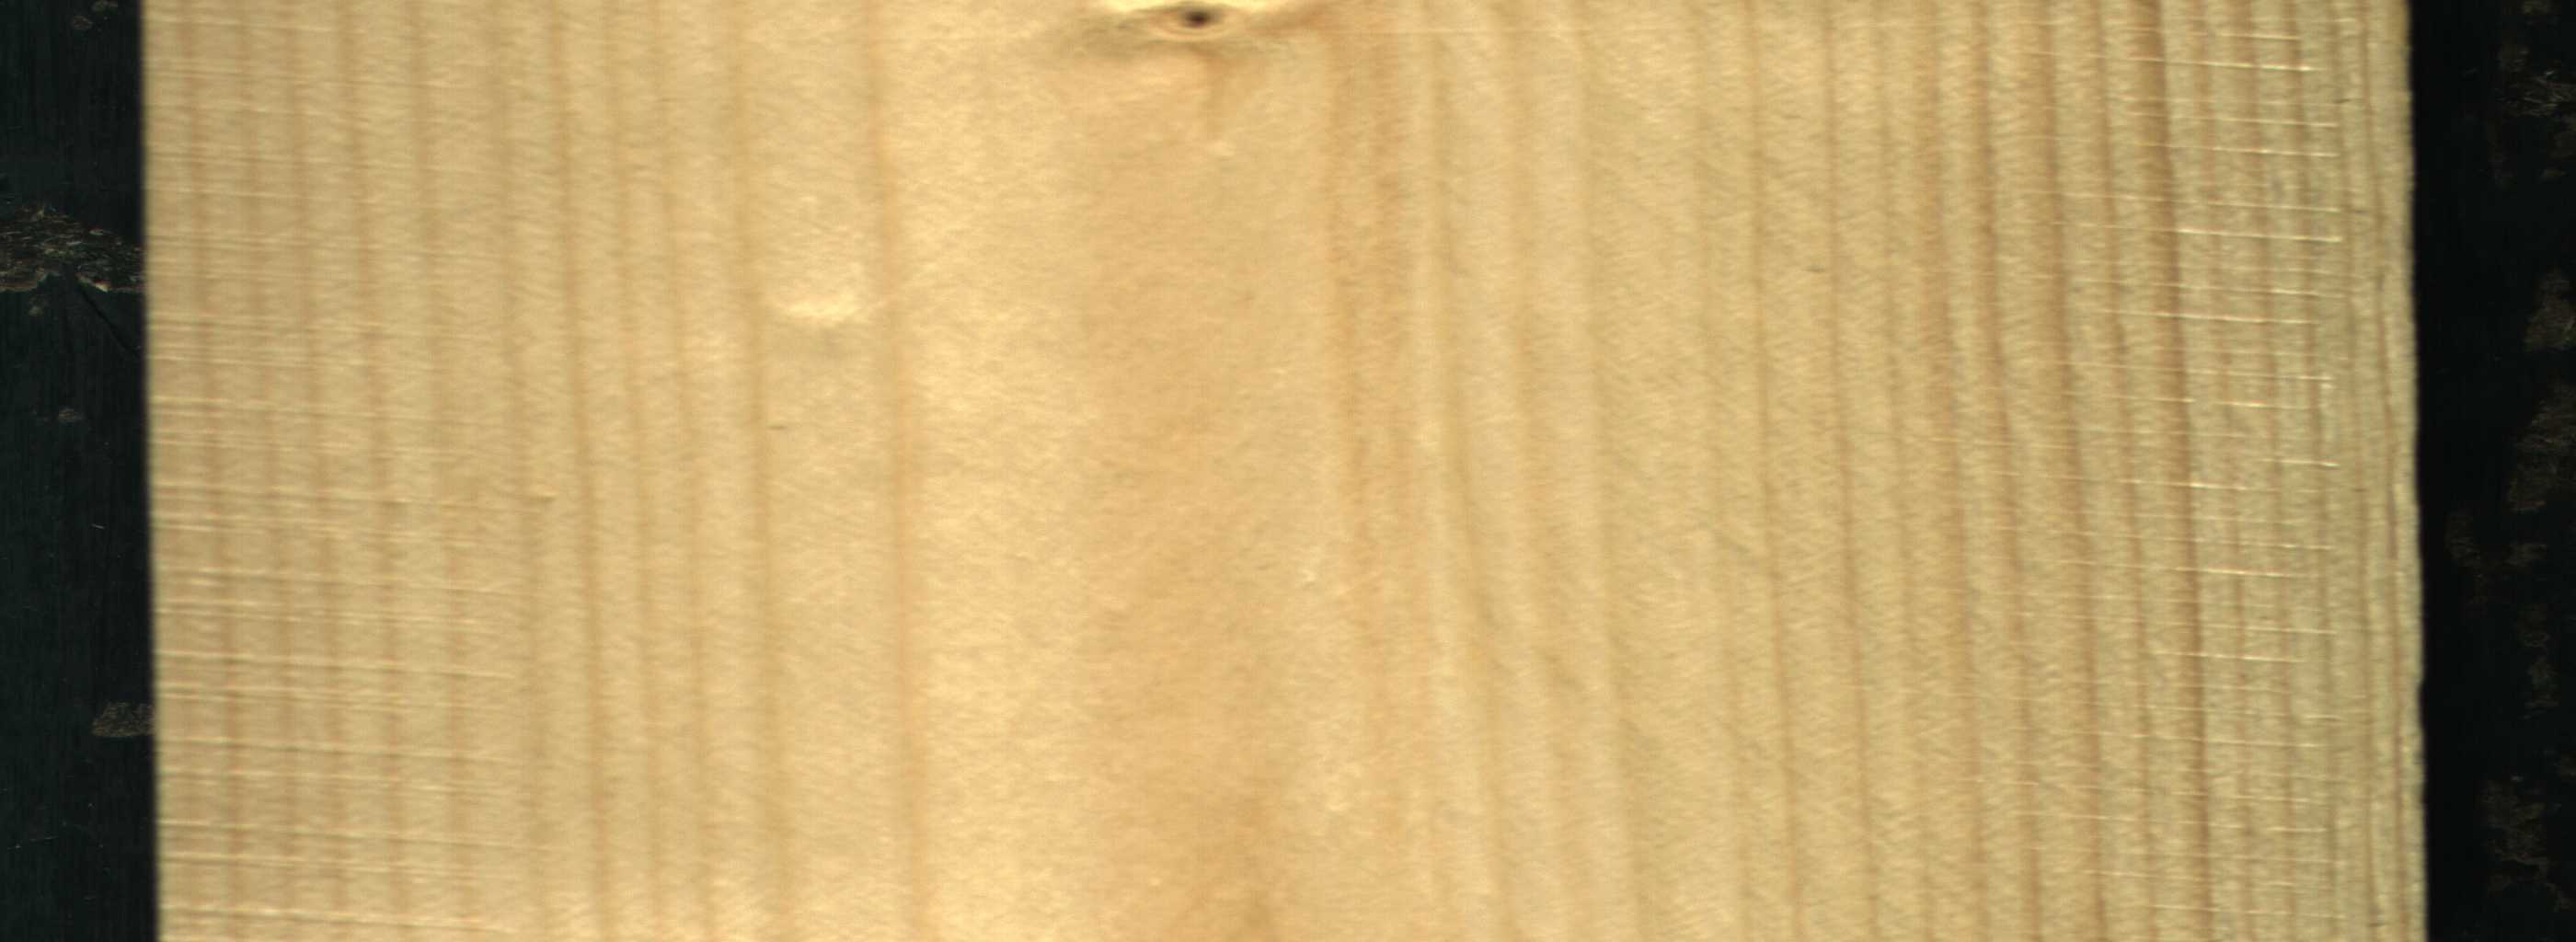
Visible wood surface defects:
Live_Knot